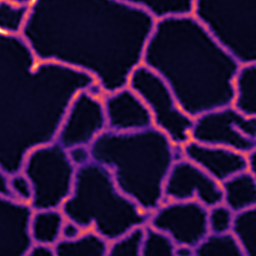
Label: Super-resolution ER image